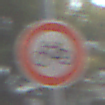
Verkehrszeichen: VerbotRadverkehr
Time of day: MorningAfternoon
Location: Outdoor (Nature)
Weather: PartlyCloudy
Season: NotSpecified
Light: Natural